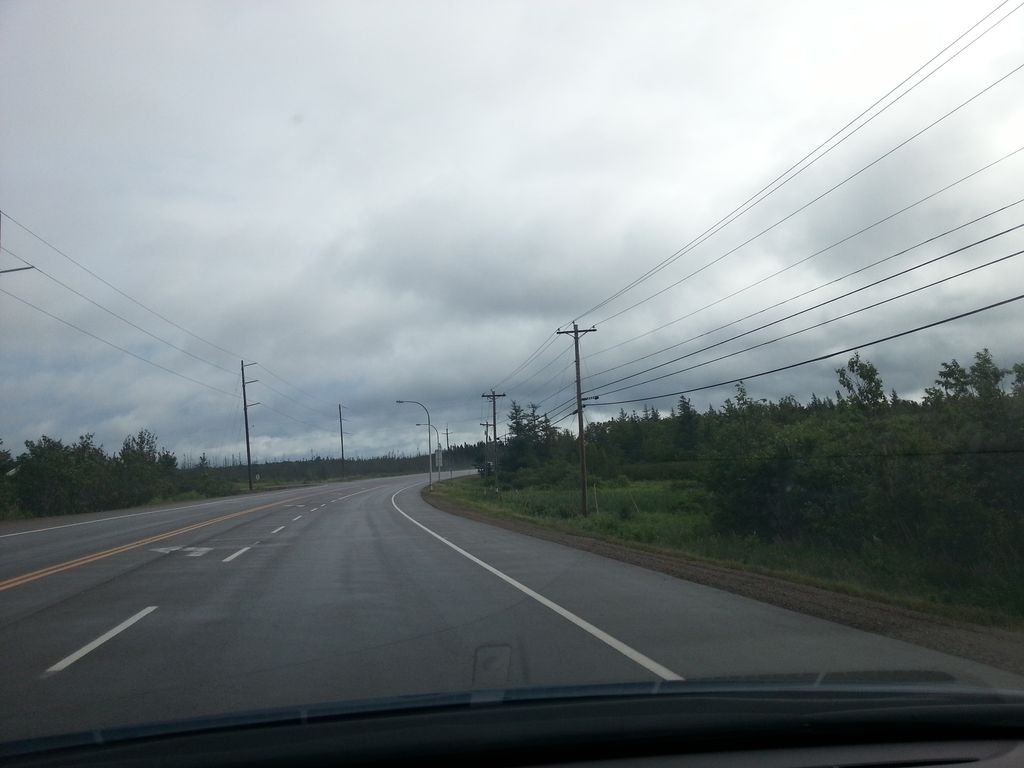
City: charlottetown